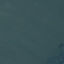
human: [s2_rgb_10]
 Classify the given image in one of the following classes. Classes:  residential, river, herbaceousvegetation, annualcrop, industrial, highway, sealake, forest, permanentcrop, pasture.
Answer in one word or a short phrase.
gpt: SeaLake